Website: slack
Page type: billing-address
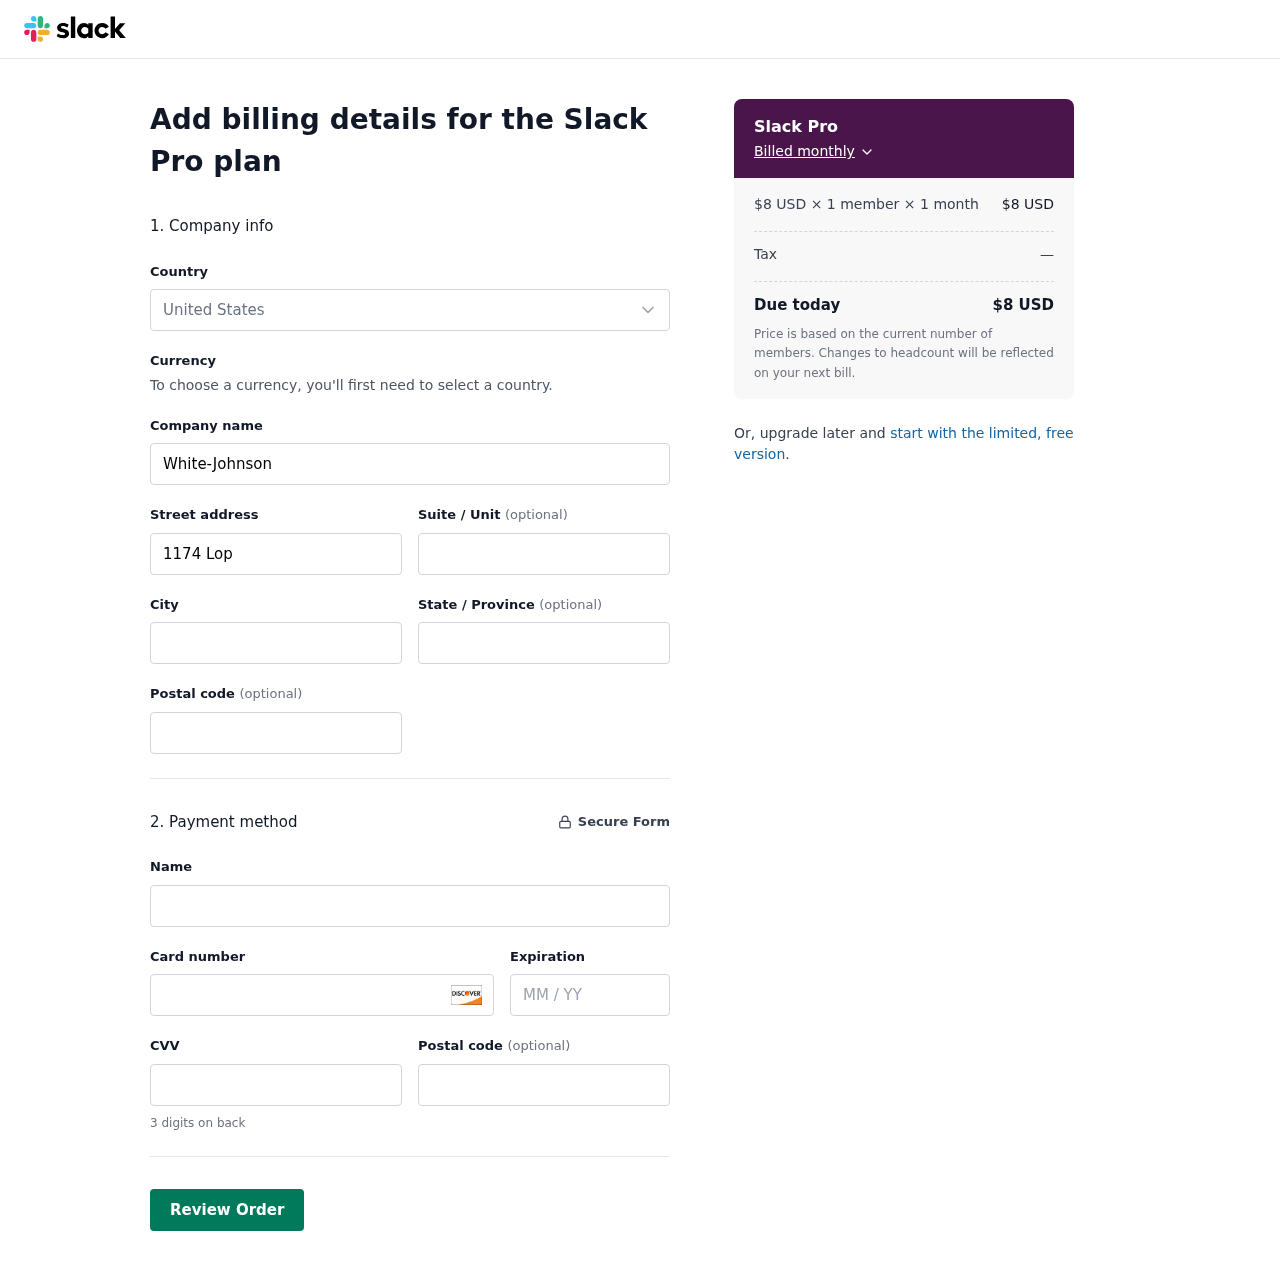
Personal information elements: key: PII_CARD_CVV
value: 952
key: PII_CARD_EXPIRY
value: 03/29
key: PII_CARD_NUMBER
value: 6526 7494 2221 6600
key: PII_CITY
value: New Jill
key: PII_COMPANY
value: White-Johnson
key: PII_COUNTRY
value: United States
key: PII_FULLNAME
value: Amanda Anderson
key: PII_POSTCODE
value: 71133
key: PII_STATE
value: Michigan
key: PII_STREET
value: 1174 Lopez Road
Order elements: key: ORDER_PLAN_PRICE
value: $8 USD
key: ORDER_NUM_MEMBERS
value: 1 member
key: ORDER_NUM_MONTHS
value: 1 month
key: ORDER_SUBTOTAL
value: $8 USD
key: ORDER_TAX
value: —
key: ORDER_TOTAL
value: $8 USD